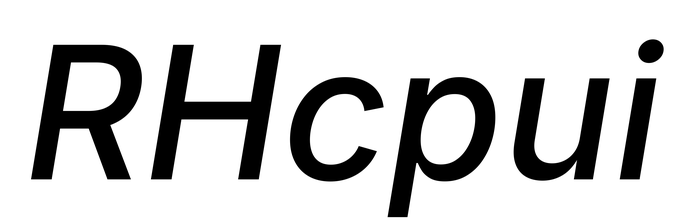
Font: Inter-Italic_Medium_Italic